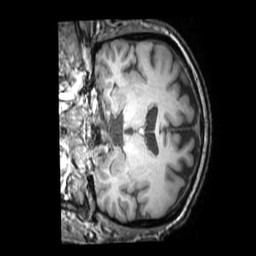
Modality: T1w
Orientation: coronal
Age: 58
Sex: male
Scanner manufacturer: philips
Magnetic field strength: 3 T
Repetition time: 0.009897 s
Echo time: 0.004603 s